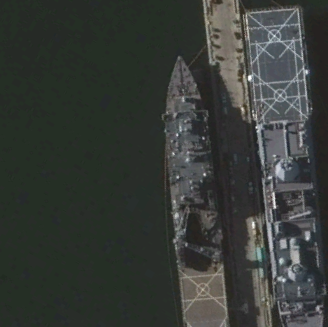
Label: combat